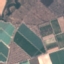
Land use / land cover class: PermanentCrop